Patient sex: M
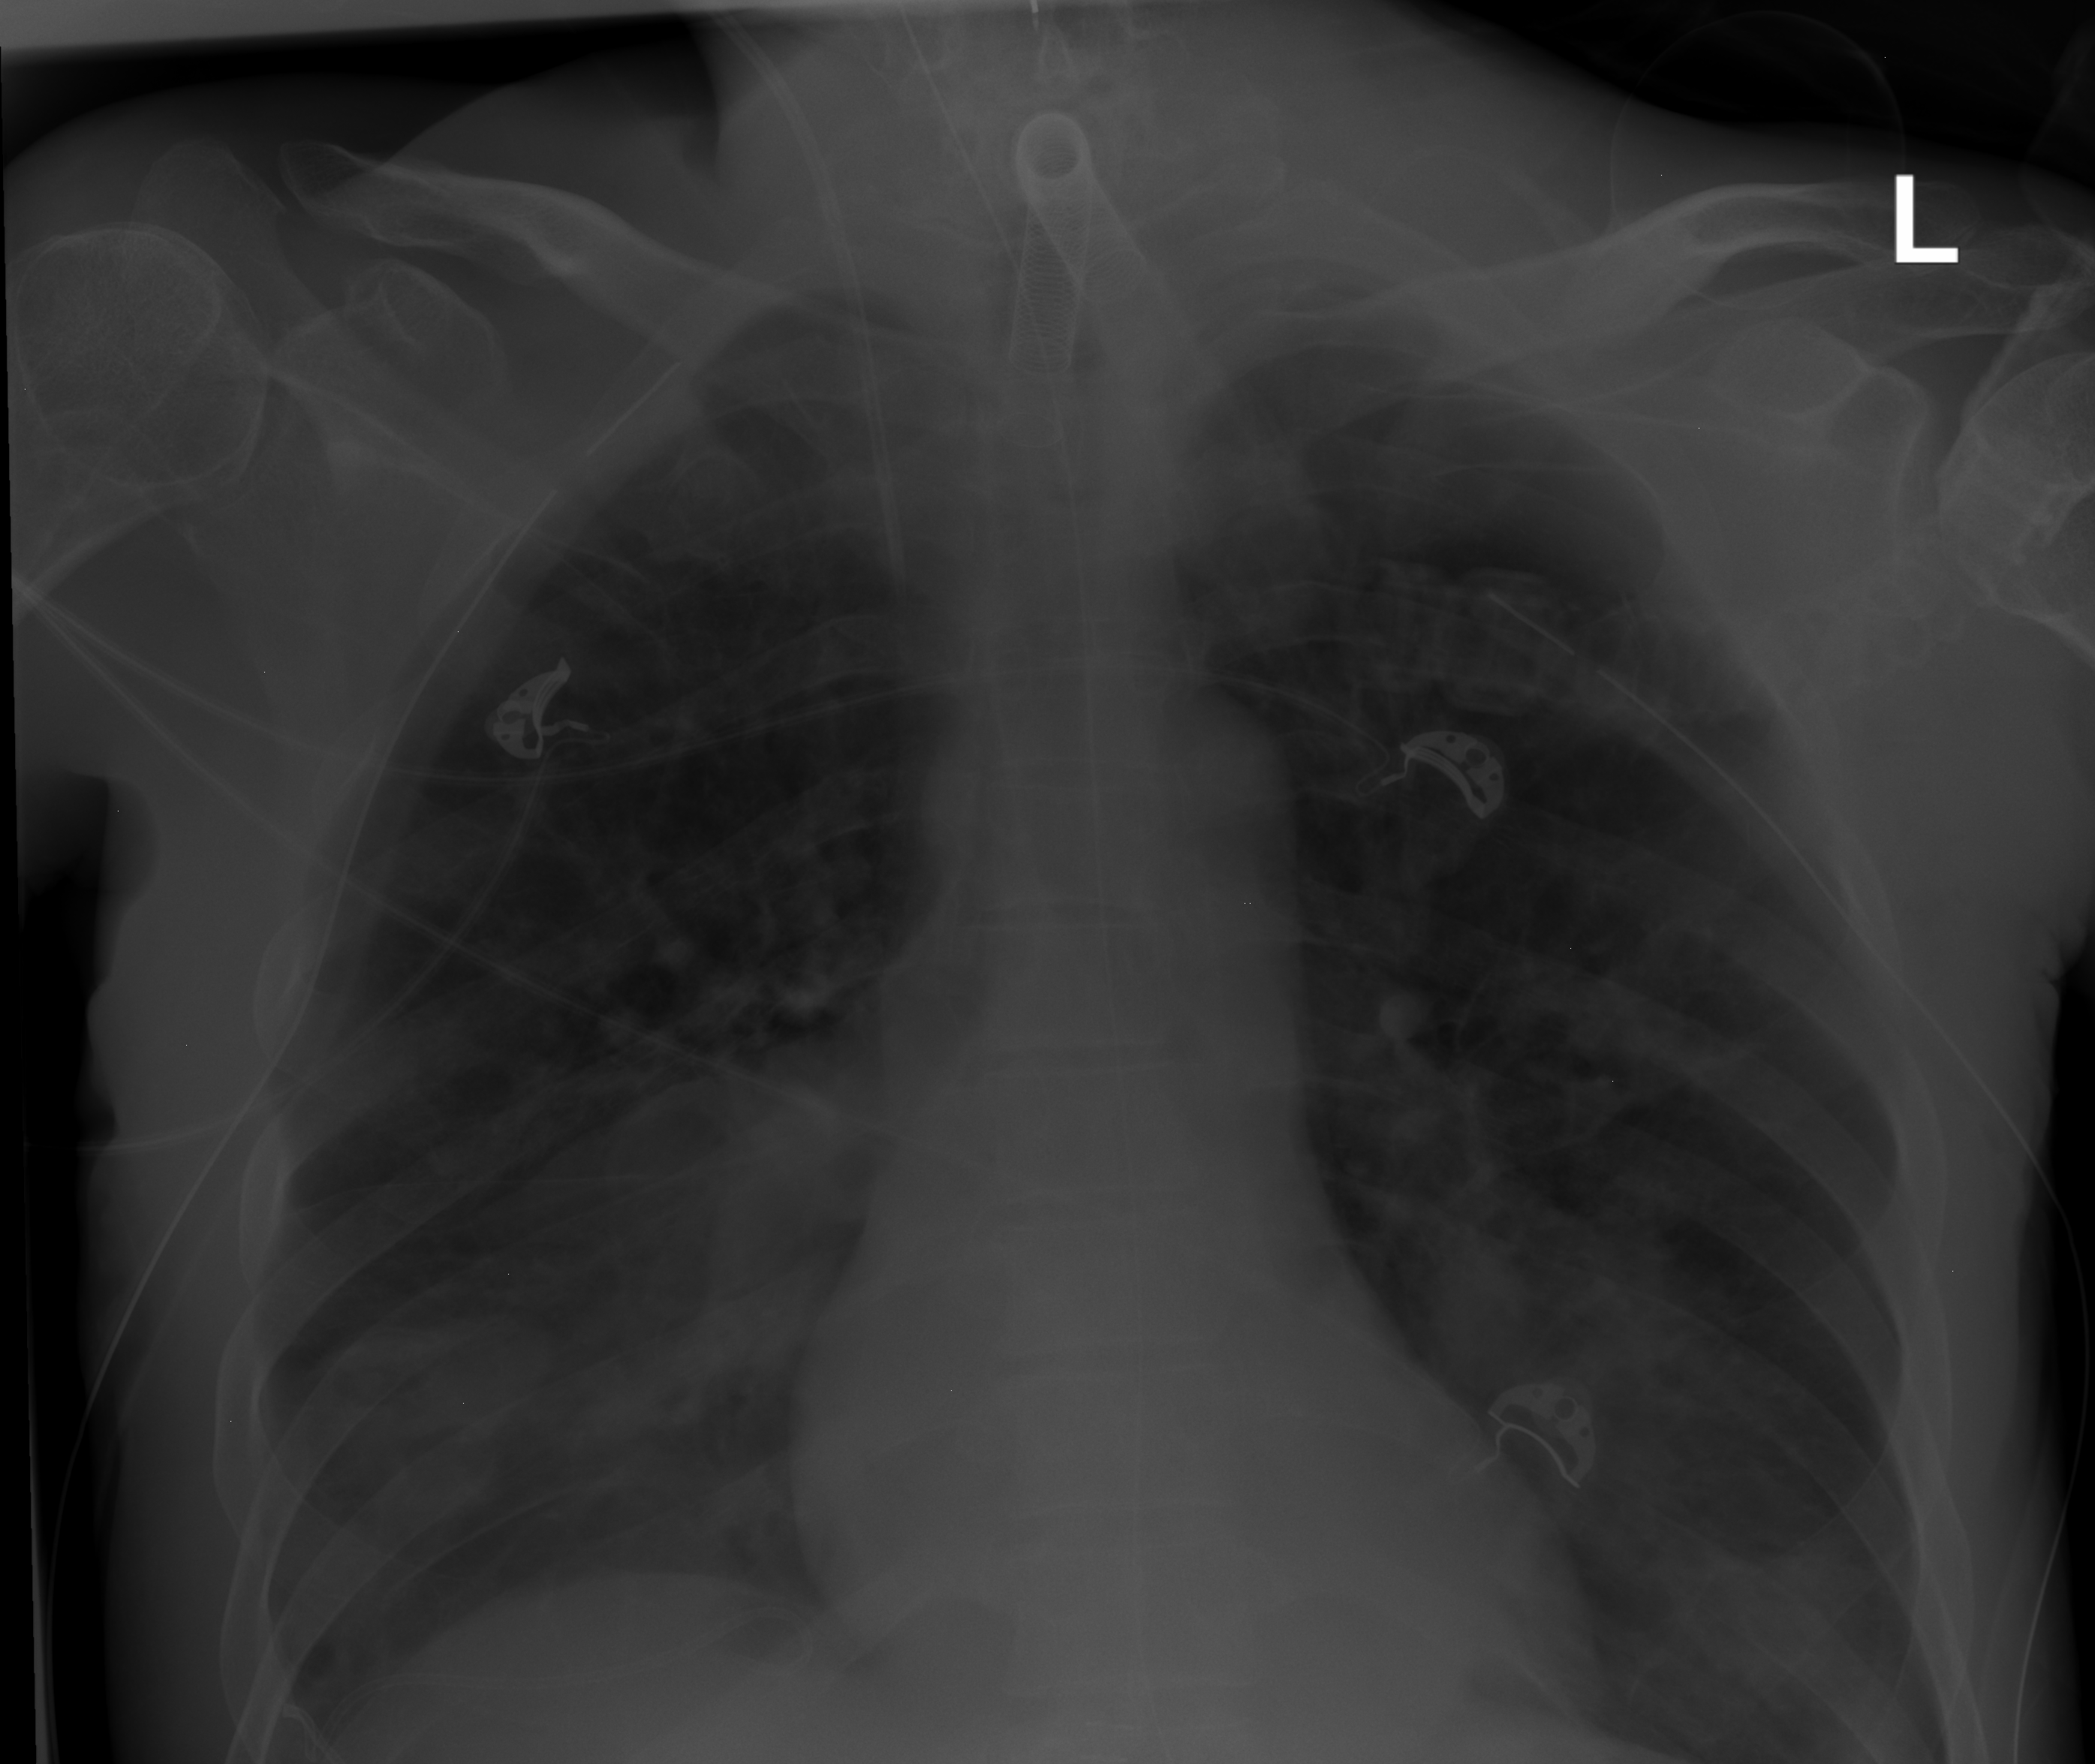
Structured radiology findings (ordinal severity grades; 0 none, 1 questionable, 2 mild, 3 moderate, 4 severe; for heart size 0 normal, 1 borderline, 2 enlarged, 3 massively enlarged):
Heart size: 0
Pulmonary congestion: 0
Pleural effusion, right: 2
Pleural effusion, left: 2
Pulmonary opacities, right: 3
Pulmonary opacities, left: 3
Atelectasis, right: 3
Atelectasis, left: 2